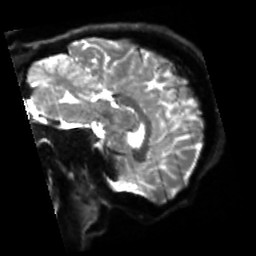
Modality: sbref
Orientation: sagittal
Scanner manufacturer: siemens
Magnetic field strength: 3 T
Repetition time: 4 s
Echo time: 0.0594 s